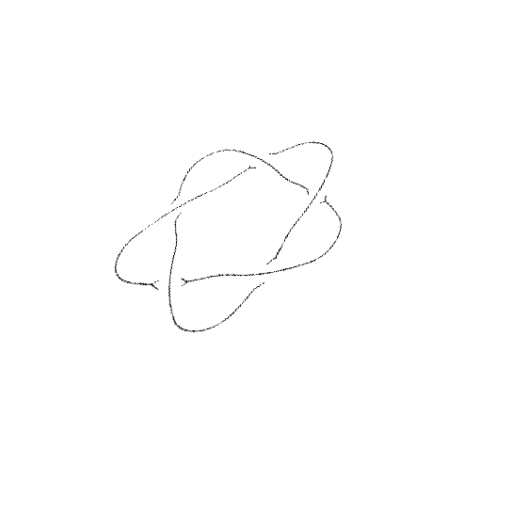
Crossing number: 5